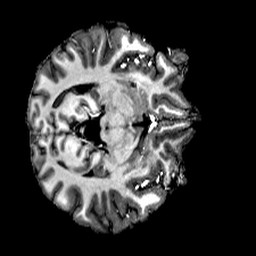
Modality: T1w
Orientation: axial
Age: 27
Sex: female
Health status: healthy
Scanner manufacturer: siemens
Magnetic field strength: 6.98 T
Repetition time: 6 s
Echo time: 0.00302 s